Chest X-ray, PA view. Patient: 73 years old, sex M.
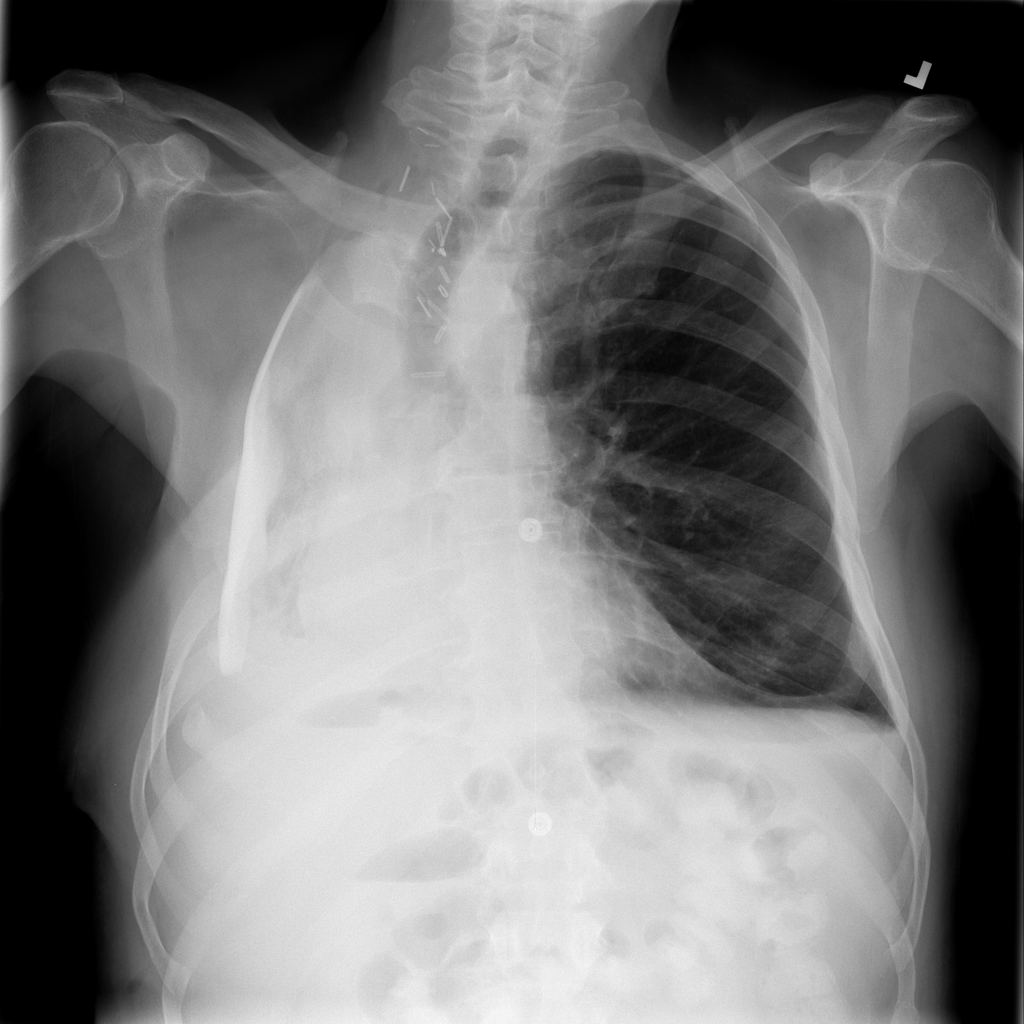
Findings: Pneumonia